Question: I have 'settings.bundle' in my application with a Root.plist that is localized correctly with
'''
Strings Filename Root
'''

Now I have another plist file called NewInfo. How can I localize it? When I use the same Strings Filename "Root" nothing happens.
Any ideas?
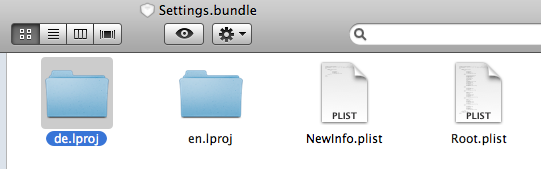
Answer: Edited answer:
The only way I have found to localize your second child pane plist file in the settings bundle is to do it by hand.
I have just tested this and it works:
When you open the 'Settings.bundle' in Finder, in each 'language.lproj' folder, make a copy of the 'Root.strings' file and rename them to 'NewInfo.strings' (for example).
Once you have one this, you should see in Xcode that there are these new string files inside your settings bundle.
Now in your NewInfo.plist file, make sure you have a field called 'StringsTable' and set the value of that to 'NewInfo' (or whatever you called your new strings file).
I have just tested this in Xcode 4.2 and the localization works perfectly:
Here is a screenshot of the Root.plist where I have added a "TEST" row to open child pane. Notice the other NewInfo.plist and the associated strings are in the correct lang.lproj folders (again, i put them there manually in Finder).

Now here is the NewInfo.plist with the StringsTable key that corresponds to the associated .strings filename:

Here are the values of the strings files in FR and EN:

And the resulting settings page in the Simulator in both FR and EN, showing that the localization works: